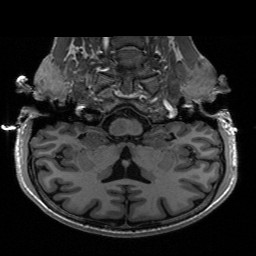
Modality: T1w
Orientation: sagittal
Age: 30
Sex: male